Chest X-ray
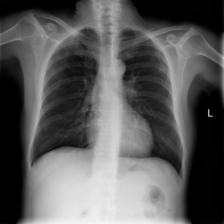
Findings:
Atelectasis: negative
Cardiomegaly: negative
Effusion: negative
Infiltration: negative
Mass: negative
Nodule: negative
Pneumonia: negative
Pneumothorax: negative
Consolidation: negative
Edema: negative
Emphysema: negative
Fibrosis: negative
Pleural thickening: negative
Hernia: negative